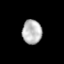
Tissue: lung
Cell type: Epithelial cells
Senescence score: 0.2164
Nuclear area (px): 468
Mean DAPI intensity: 183.581